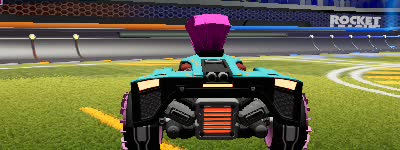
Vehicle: breakout